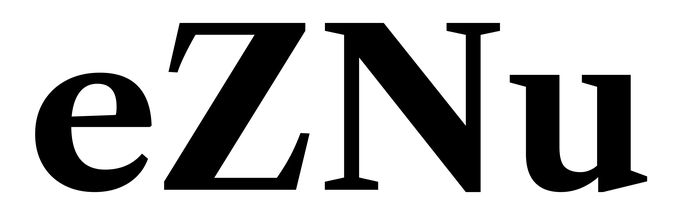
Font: LibreCaslonText_Bold